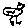
Label: bird